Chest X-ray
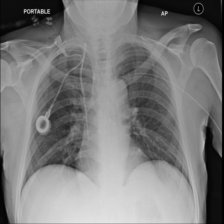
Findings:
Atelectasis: negative
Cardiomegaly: negative
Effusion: negative
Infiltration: negative
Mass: negative
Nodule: negative
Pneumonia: negative
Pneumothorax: negative
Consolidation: negative
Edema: negative
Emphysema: negative
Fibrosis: negative
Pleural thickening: negative
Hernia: negative